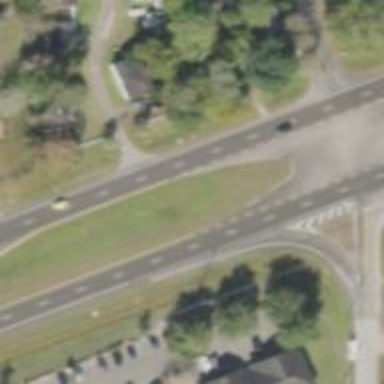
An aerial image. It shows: Primary road with asphalt surface.